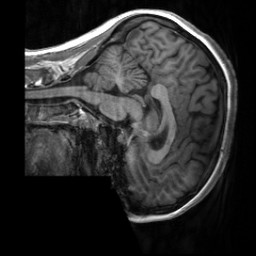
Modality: T1w
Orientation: sagittal
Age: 26
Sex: female
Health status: healthy
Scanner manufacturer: siemens
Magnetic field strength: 3 T
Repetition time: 2 s
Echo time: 0.00232 s